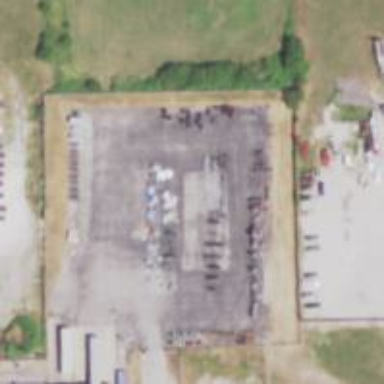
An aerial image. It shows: Scrap yard situated in industrial area.